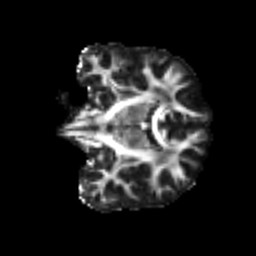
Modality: FA
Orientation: coronal
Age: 35
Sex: male
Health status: healthy
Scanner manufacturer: siemens
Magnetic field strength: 3 T
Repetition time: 3.6 s
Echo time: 0.092 s